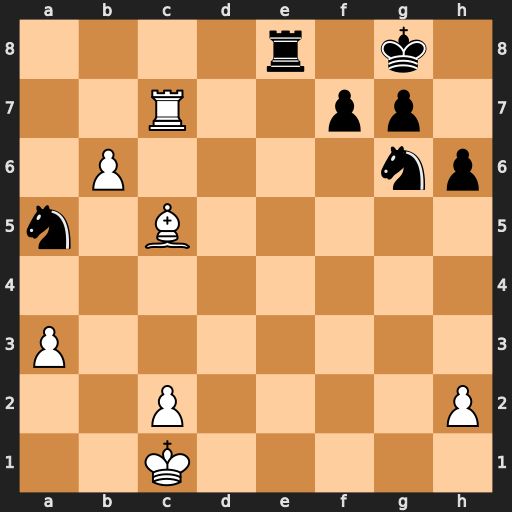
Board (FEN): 4r1k1/2R2pp1/1P4np/n1B5/8/P7/2P4P/2K5
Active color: w
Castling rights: -
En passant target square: -
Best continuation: Bb4 Nf4 Bxa5